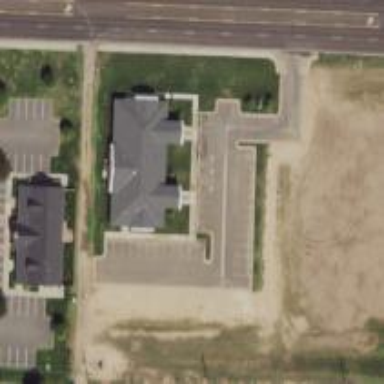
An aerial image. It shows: Healthcare clinic.